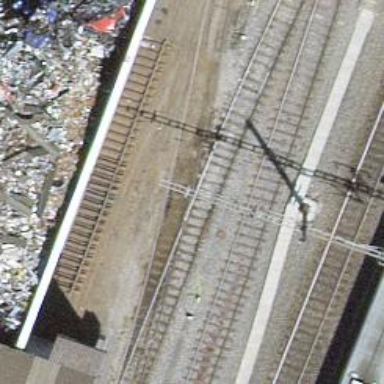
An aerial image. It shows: Single-track railway spur.